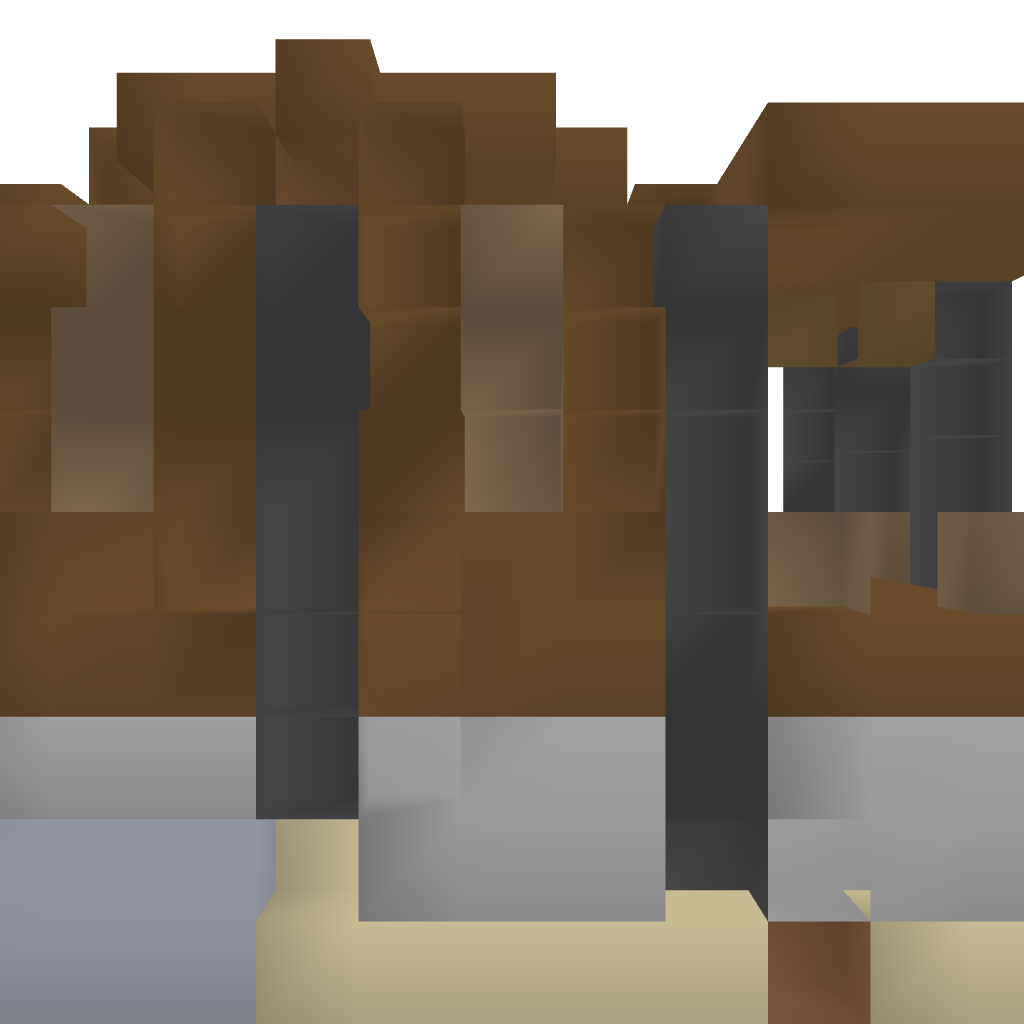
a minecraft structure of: Fishing House